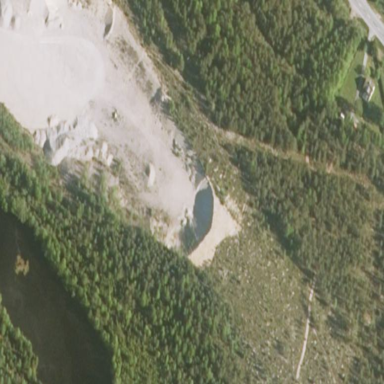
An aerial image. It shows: Quarry area.